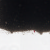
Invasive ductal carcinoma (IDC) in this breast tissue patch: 0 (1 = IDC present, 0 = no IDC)